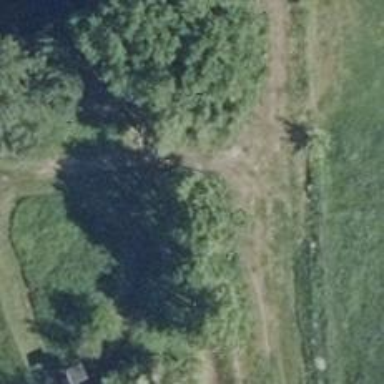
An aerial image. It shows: Path leading to bridge.